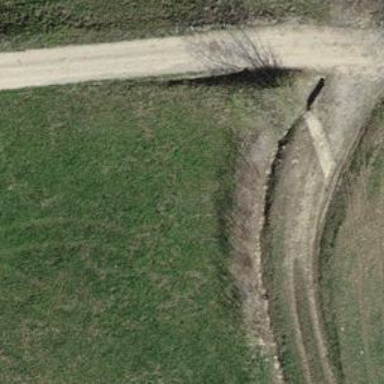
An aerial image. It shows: Ditch in the surroundings.